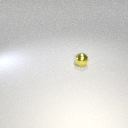
small yellow metal sphere